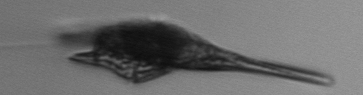
Label: Tripos_lineatus